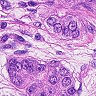
Metastatic tissue present: yes